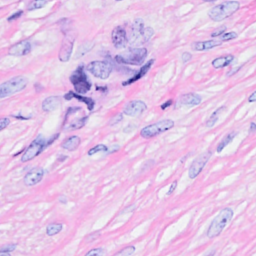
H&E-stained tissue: Breast